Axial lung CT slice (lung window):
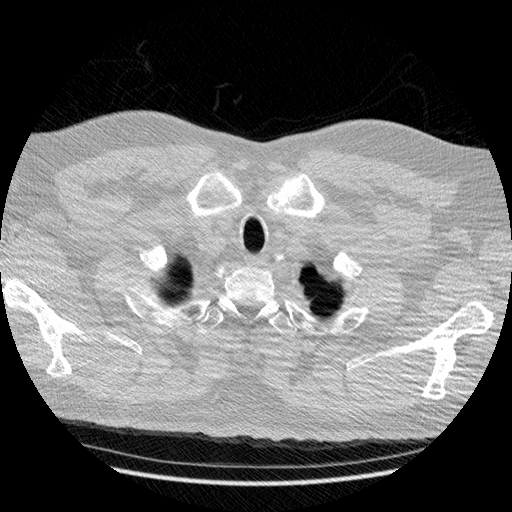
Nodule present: no